Interaction volume radius: 10 \u00c5
Interaction volume height: 15 \u00c5
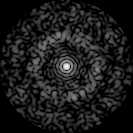
Disorder parameter: 0.8166